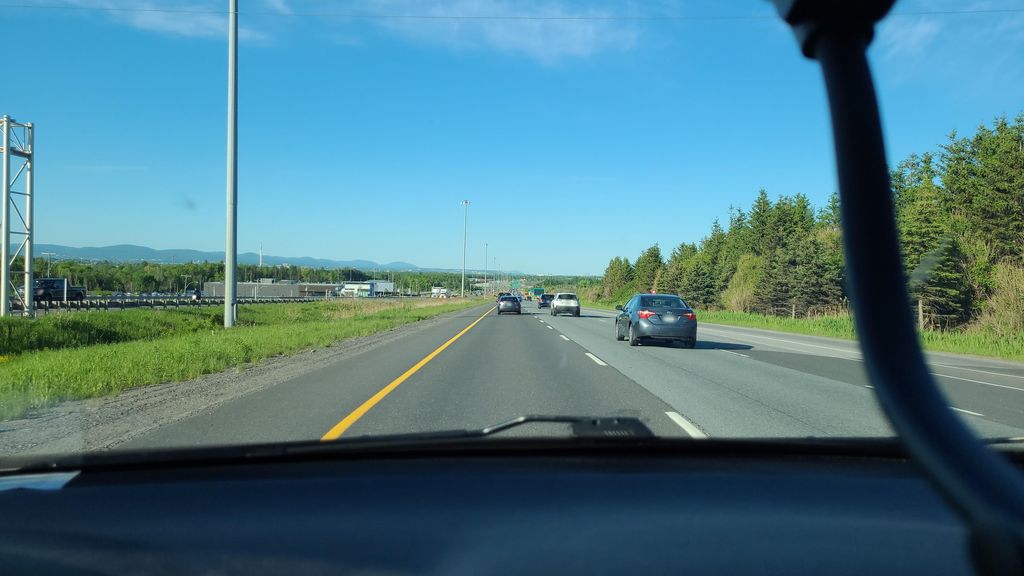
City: quebec_city